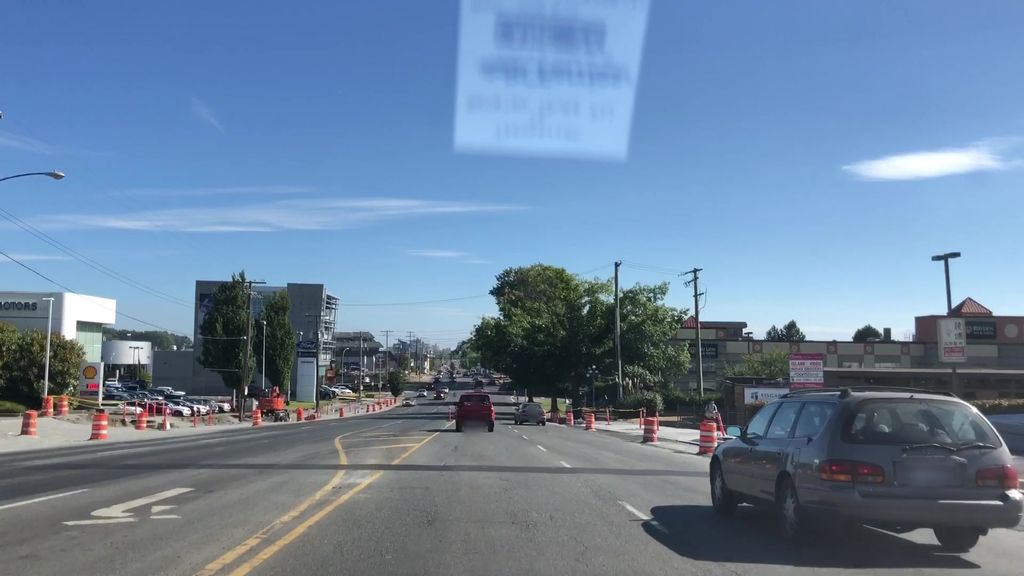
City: victoria